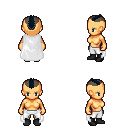
a pixel art fantasy rpg character, female body template, human, tanned skin, white cape, white pants, raven short mohawk hairstyle, black shoes, four views (front, back, left, right), 2x2 character sprite sheet, small pixel art, hard edges, no anti-aliasing